Chest X-ray:
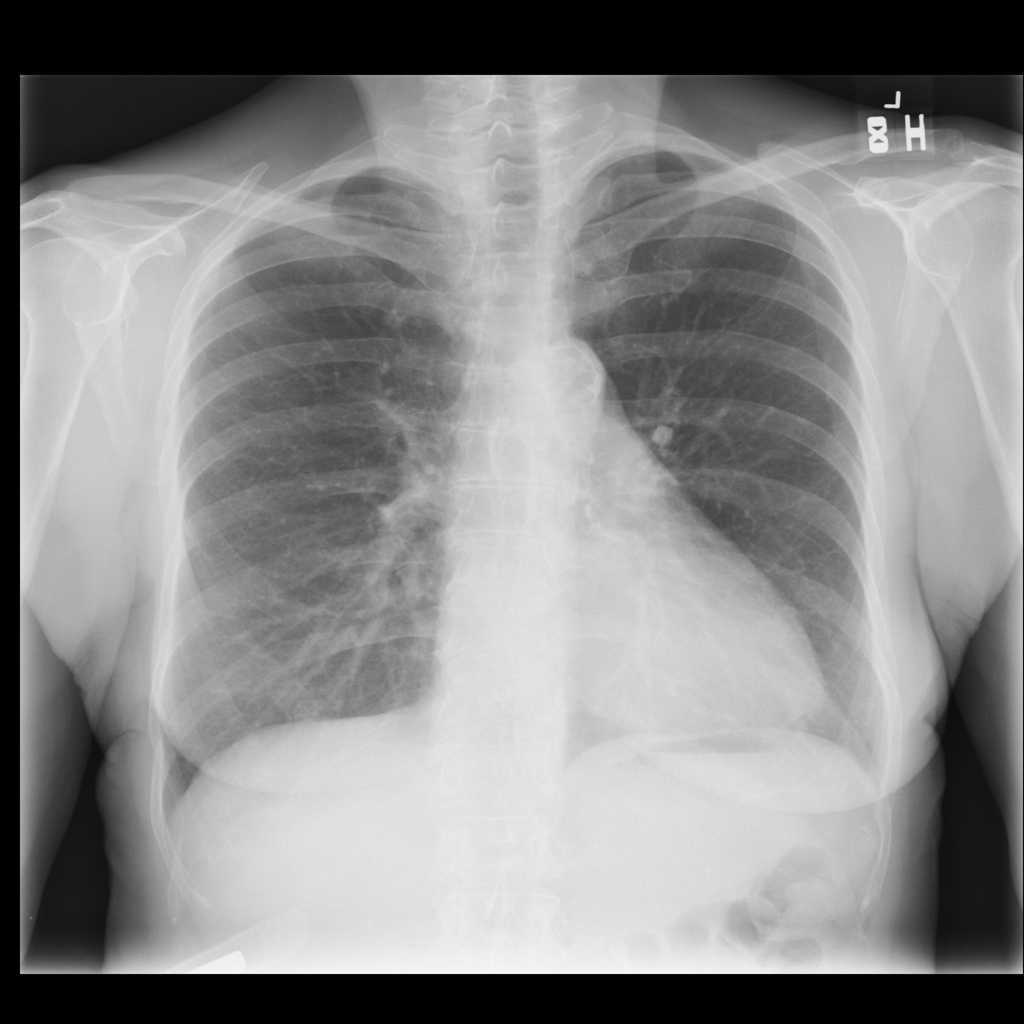
No abnormal finding: yes